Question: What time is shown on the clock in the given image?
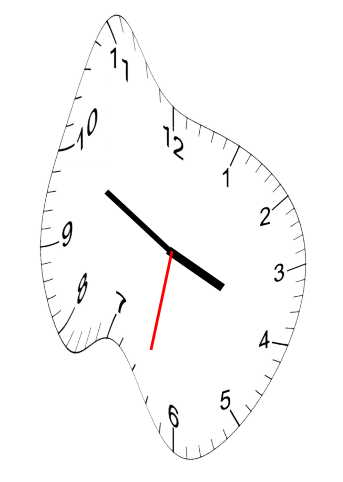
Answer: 03:49:32